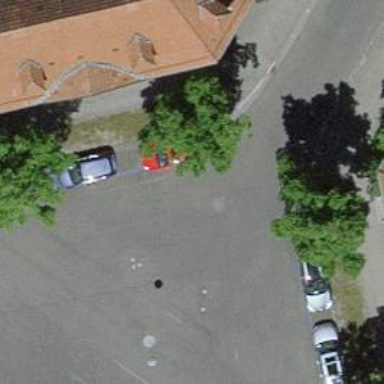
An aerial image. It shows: Floor bicycle parking area.